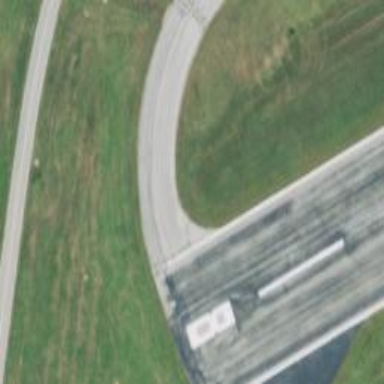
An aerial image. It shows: View of taxiway at the airport.